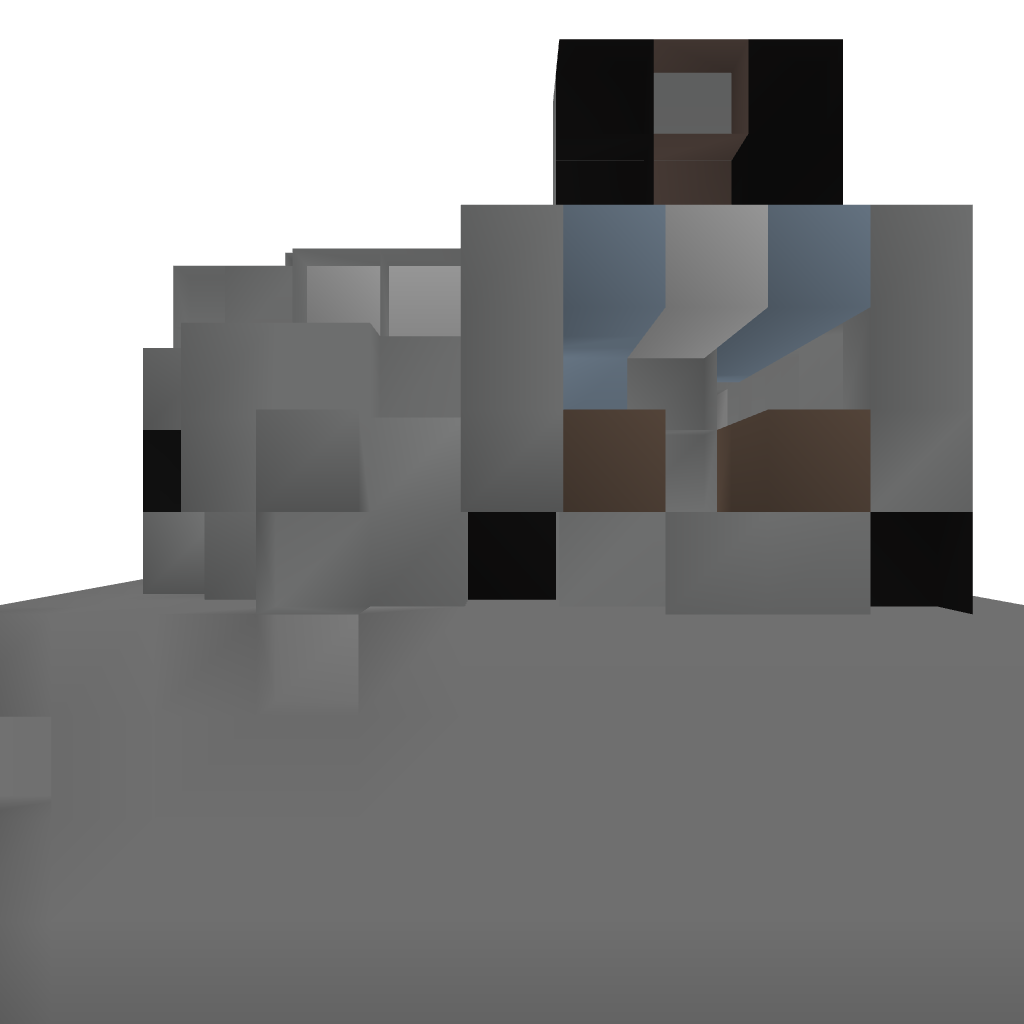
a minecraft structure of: BenSi Minecart Station